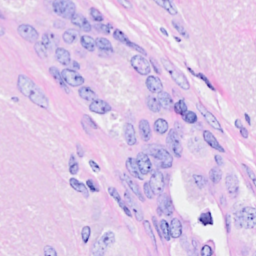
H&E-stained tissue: Breast